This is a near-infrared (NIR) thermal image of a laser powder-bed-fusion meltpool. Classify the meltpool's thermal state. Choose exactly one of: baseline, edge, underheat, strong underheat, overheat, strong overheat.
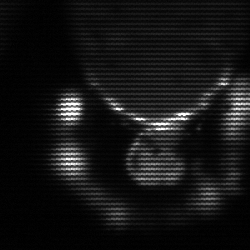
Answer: baseline